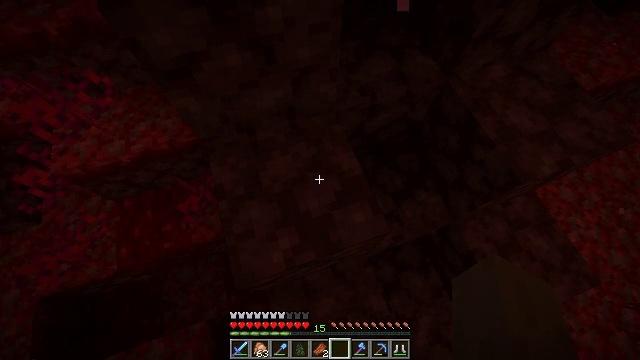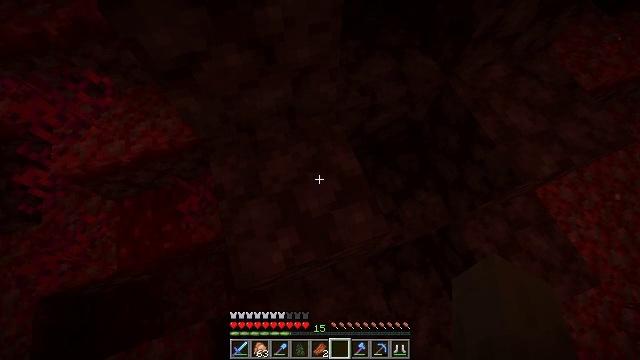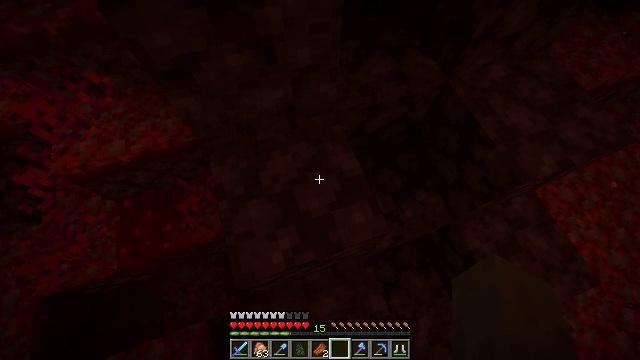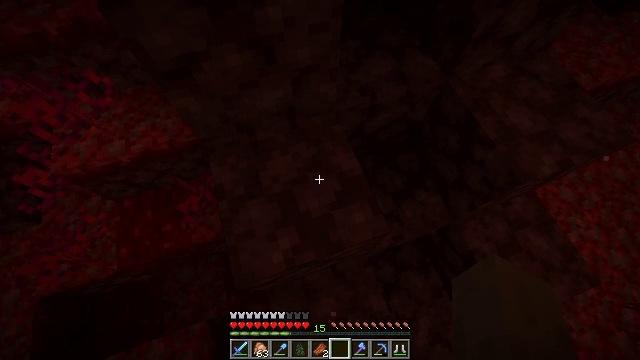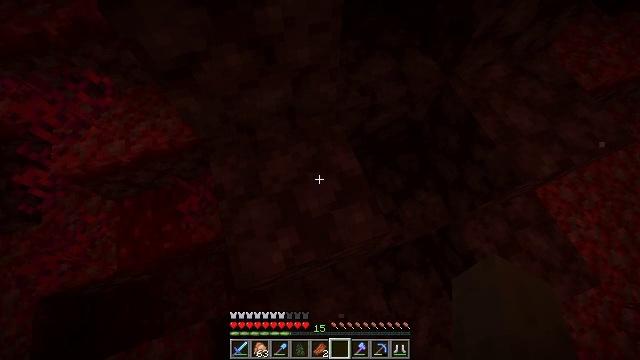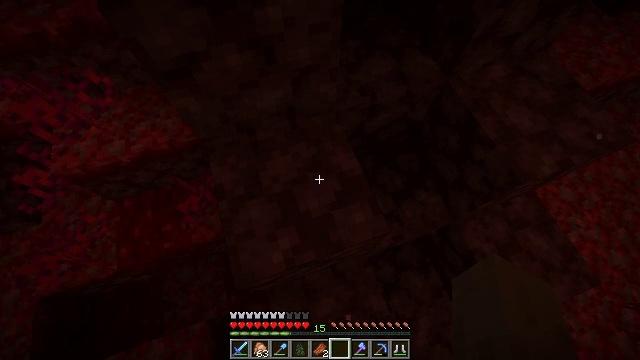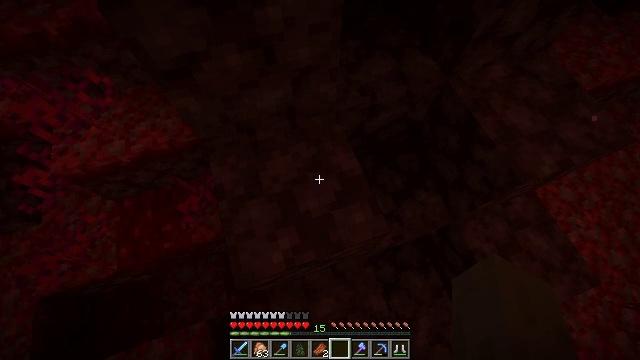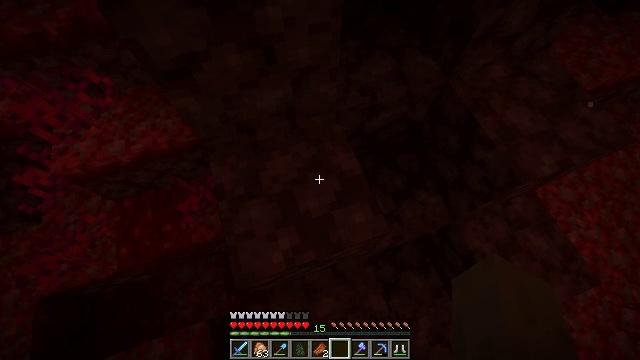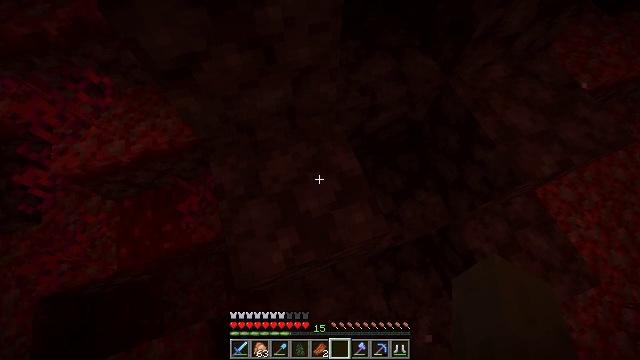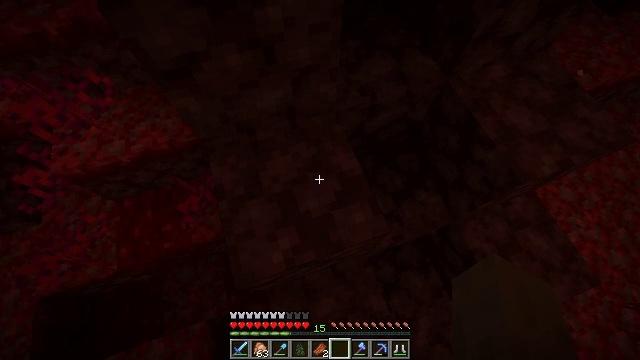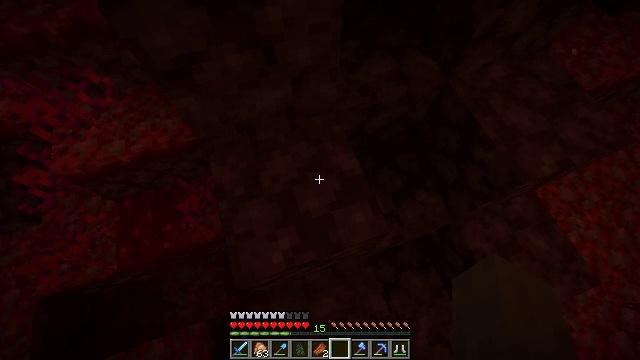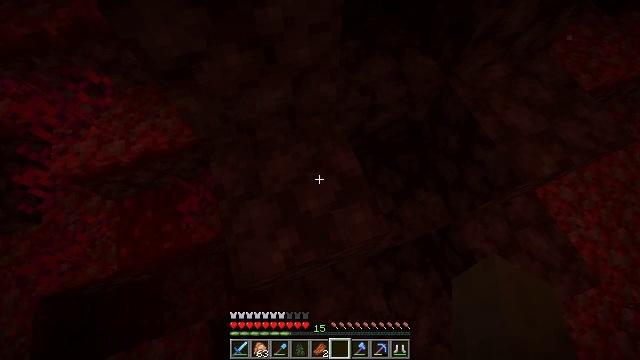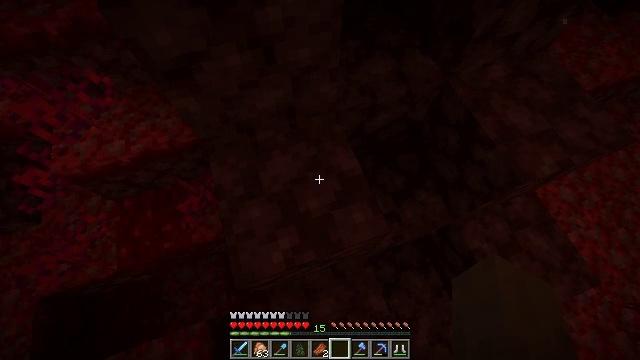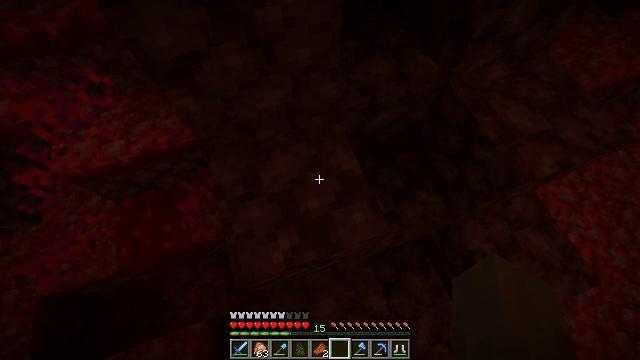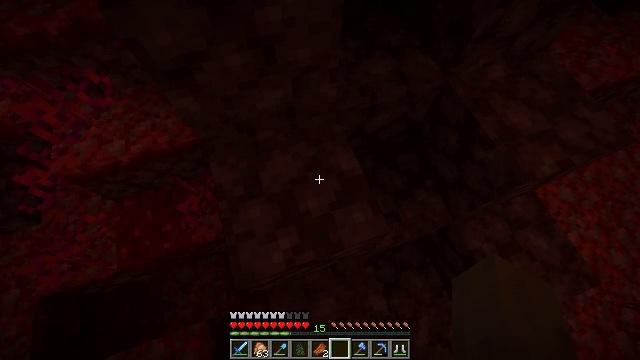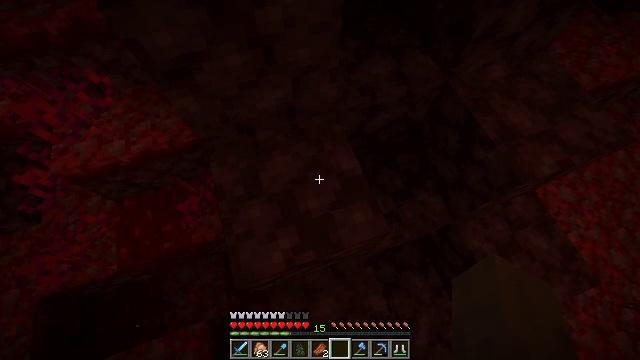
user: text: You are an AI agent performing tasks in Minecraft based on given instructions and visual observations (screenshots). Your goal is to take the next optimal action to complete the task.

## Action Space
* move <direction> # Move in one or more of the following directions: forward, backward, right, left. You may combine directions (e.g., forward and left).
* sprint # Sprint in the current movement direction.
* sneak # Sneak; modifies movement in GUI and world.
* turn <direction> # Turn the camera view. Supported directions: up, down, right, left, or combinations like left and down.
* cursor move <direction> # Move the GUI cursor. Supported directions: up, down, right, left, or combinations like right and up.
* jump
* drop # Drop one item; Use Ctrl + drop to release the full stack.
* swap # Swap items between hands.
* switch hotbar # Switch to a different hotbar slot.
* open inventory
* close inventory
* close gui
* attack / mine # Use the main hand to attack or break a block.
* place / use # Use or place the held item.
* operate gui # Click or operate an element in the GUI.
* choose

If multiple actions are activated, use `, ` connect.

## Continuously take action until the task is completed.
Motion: motion action
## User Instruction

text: Break the crimson stem to collect it.
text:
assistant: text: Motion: no_op
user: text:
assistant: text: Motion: no_op
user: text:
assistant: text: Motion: no_op
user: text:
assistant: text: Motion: no_op
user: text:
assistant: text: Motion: no_op
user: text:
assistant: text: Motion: no_op
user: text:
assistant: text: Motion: no_op
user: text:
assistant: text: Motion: no_op
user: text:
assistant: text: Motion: no_op
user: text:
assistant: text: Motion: no_op
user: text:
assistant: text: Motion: no_op
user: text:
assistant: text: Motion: no_op
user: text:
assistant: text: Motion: no_op
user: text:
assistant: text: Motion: no_op
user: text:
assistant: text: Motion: no_op
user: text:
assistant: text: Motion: no_op
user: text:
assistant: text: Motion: no_op
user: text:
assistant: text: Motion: no_op
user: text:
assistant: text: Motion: no_op
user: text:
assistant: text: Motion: no_op
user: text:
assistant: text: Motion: no_op
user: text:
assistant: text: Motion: no_op
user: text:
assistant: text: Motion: no_op
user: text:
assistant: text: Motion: no_op
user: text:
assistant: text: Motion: no_op
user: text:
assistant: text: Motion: no_op
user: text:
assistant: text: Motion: no_op
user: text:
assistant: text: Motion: no_op
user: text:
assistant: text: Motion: no_op
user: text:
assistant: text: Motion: no_op